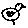
Label: bird